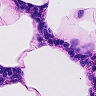
Metastatic tissue present: no